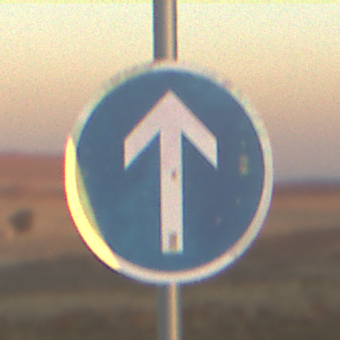
Verkehrszeichen: VorgeschriebeneFahrtrichtungGeradeaus
Umgebung: Outdoor, Nature
Tageszeit: SunriseSunset
Wetter: Clear
Licht: Natural
Jahreszeit: NotSpecified
Kontrast: HighContrast